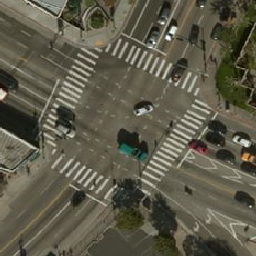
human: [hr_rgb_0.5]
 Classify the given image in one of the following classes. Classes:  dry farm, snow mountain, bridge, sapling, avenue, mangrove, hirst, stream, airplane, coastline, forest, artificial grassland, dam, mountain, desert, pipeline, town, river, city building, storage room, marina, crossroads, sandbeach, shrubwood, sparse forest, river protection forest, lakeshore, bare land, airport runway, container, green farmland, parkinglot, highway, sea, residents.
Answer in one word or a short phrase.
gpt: crossroads